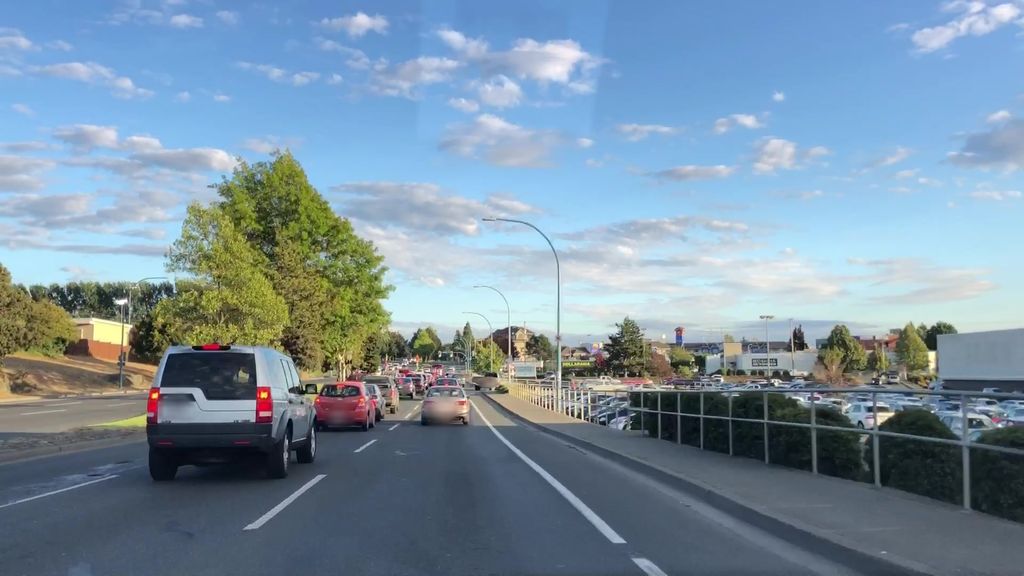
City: victoria